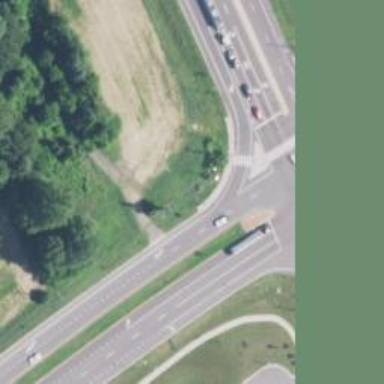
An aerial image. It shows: Primary link road with asphalt surface.